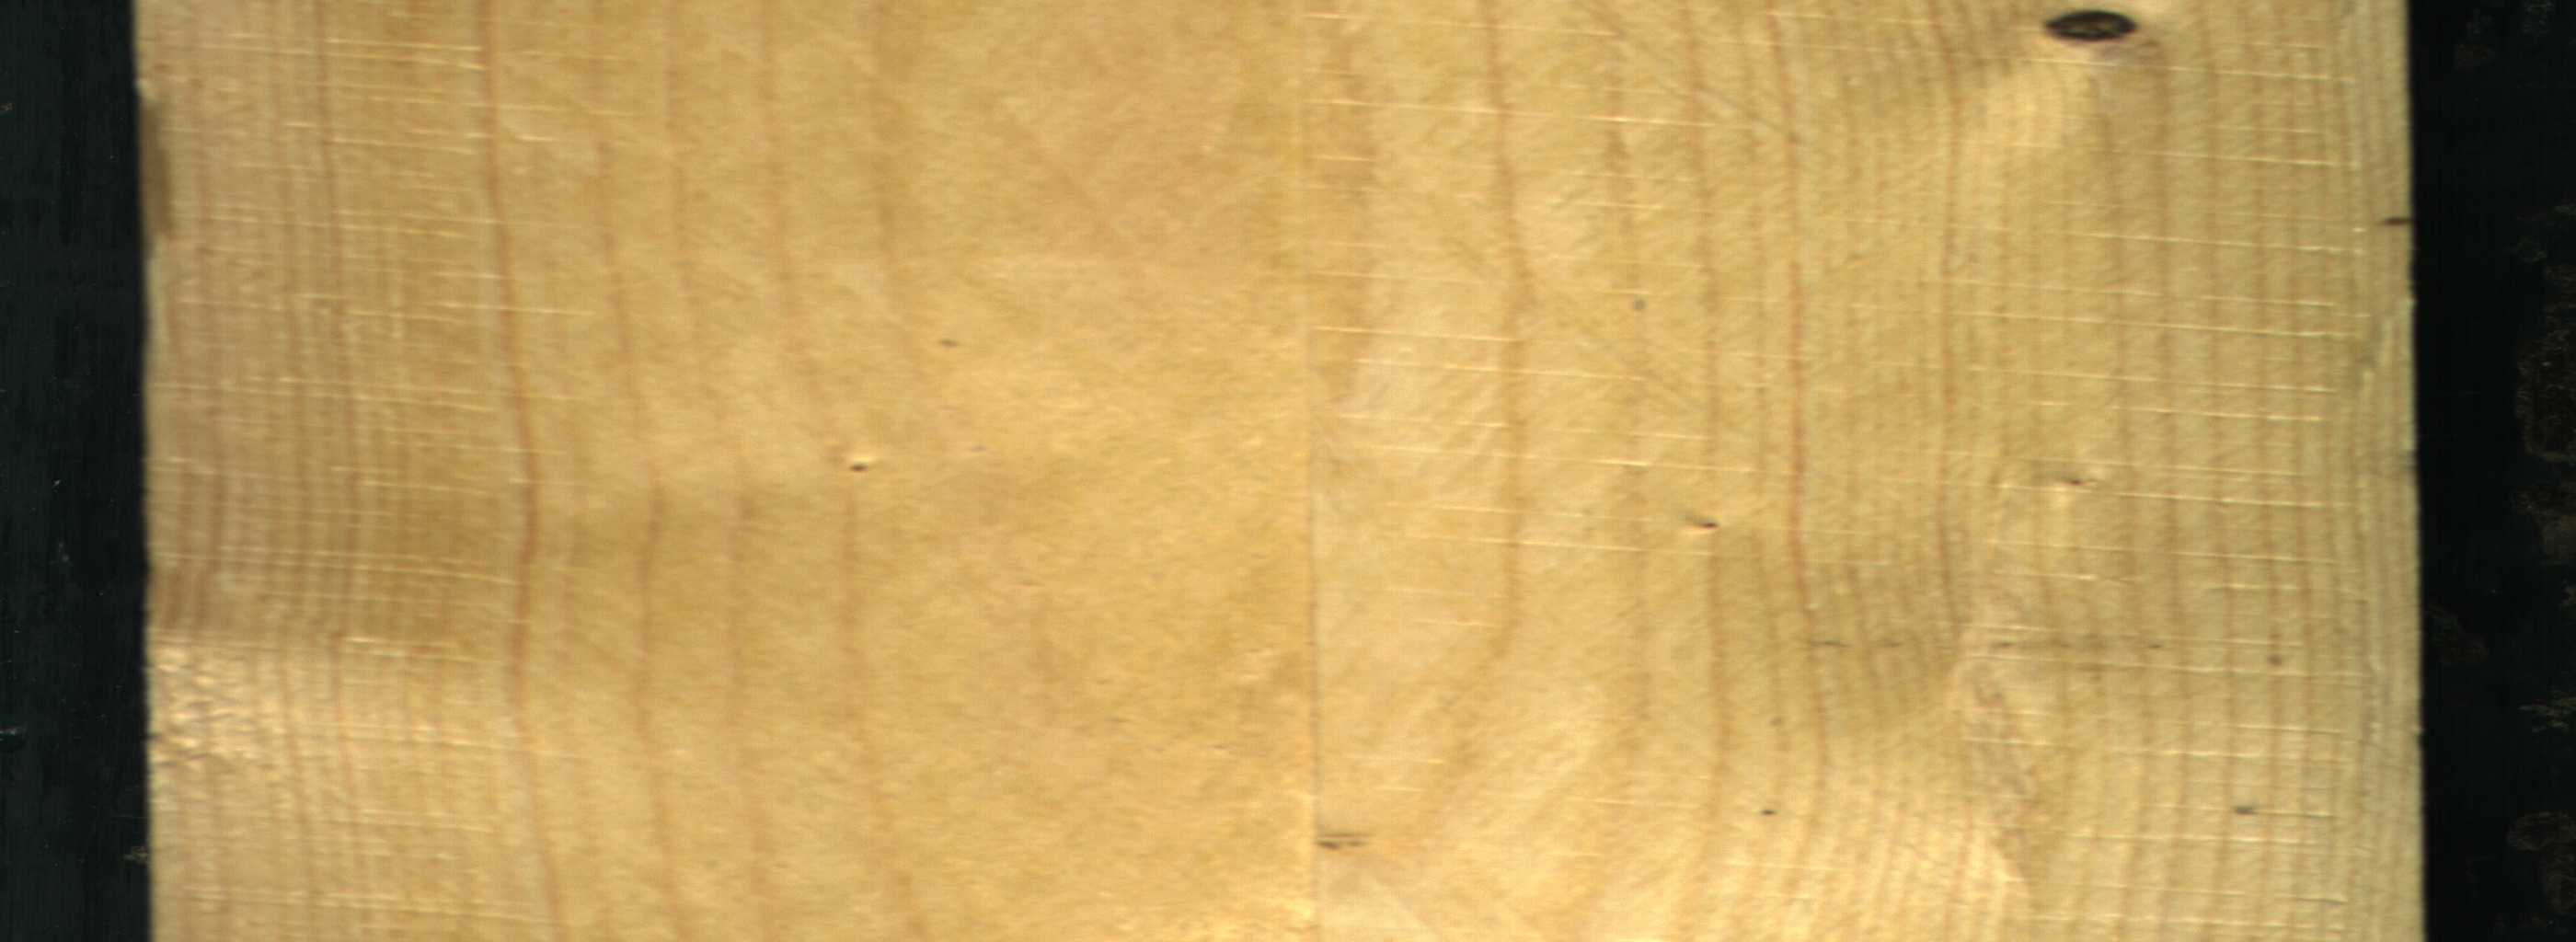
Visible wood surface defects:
Dead_Knot